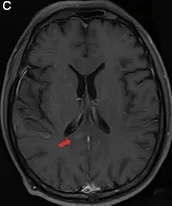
Axial images of brain MRI performed 7 days . Gadolinium enhancement could be seen in part of splenium (C, arrow).
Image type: radiology (mri)